Field crop: maize
Growth stage: 1
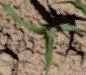
Species: maize